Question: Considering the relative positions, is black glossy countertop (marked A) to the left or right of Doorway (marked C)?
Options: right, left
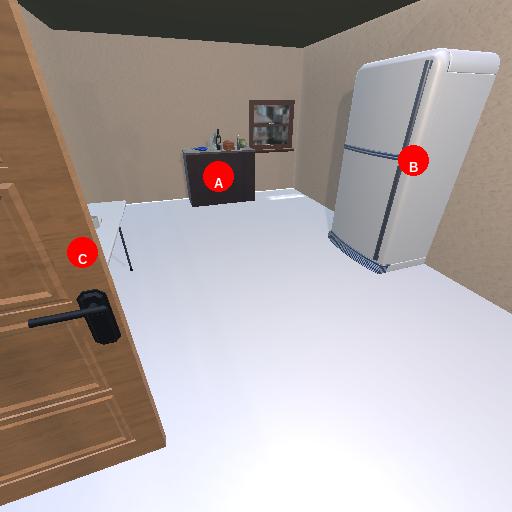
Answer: right